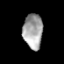
Tissue: prostate
Cell type: Fibroblasts
Senescence score: 0.7255
Nuclear area (px): 668
Mean DAPI intensity: 164.054